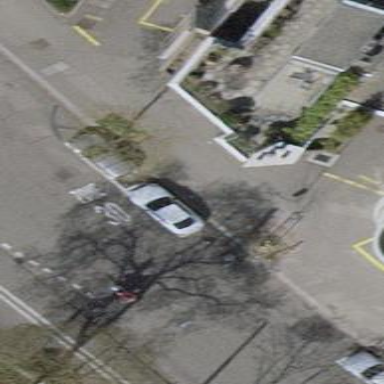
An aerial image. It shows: Parking lane for vehicles.